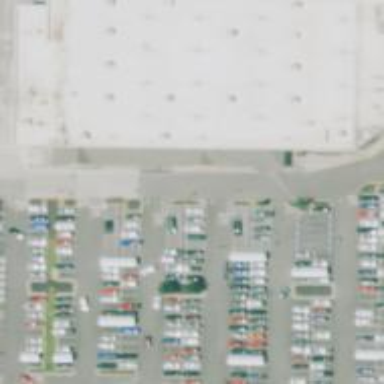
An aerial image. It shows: Parking space is available.